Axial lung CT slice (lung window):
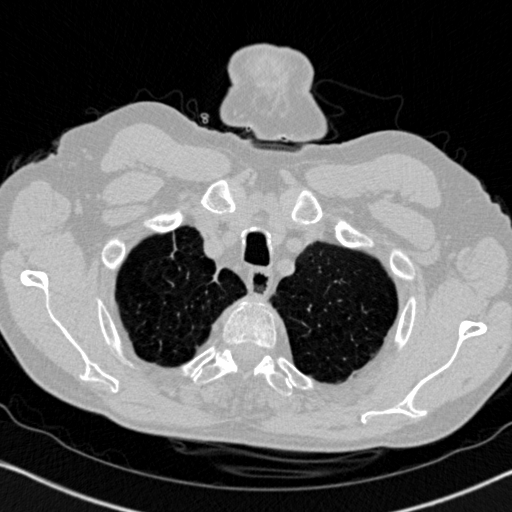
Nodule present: no